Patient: sex F, age 54
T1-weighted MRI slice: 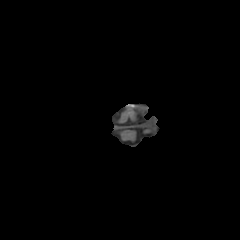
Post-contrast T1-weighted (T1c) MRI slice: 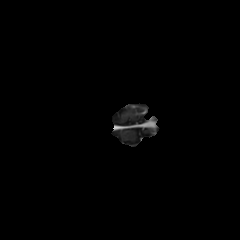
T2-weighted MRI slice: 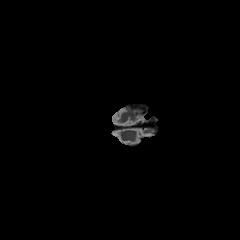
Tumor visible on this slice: yes
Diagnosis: Glioblastoma, IDH-wildtype
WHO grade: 4